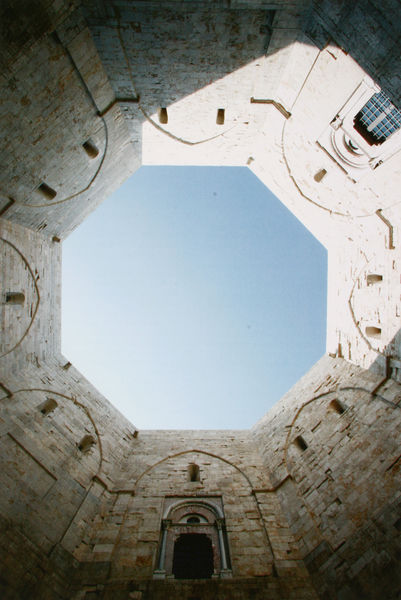
Titel: Castel del Monte, Innenhof, Aufwärtsblick (2007)
Standort: Bari
Institution: Castel del Monte
Schlagwörter: blau, himmel, schatten, weiß, gelb, braun, fenster, glas, grau, licht, raum, säulen, tür, ausblick, blick, dach, gebäude, wand, architektur, sockel, stein, steine, gitter, kirche, sonne, schräg, kreis, rund, turm, oktagon, hellblau, himmelblau, spanien, perspektive, sonnenlicht, mauer, ziegel, hof, pilaster, rundbogen, hoch, tor, leuchten, foto, fotografie, oben, photographie, unten, bögen, wände, eingang, nische, innenhof, offen, burg, kloster, palast, festung, loch, photo, ecken, gemäuer, portal, geometrisch, öffnung, seiten, gefängnis, sicht, farbfoto, spitzbogen, spitzbögen, mauern, freiheit, mittelalter, zentral, romanik, leuchtend, fotographie, aufnahme, oktogon, achteck, sechseck, backsteine, sizilien, nischen, winkel, schießscharten, rundbau, gemauert, palst, tabernakel, zeigel, lichthof, normannisch, aufblicken, hinauf, octagon, pentagon, vieleck, aufblicke, bögeb